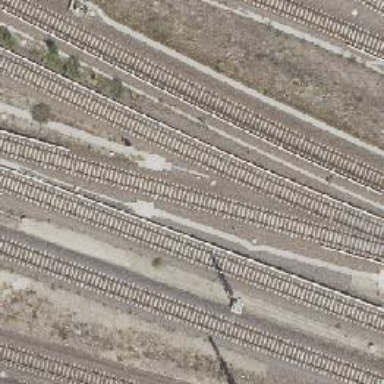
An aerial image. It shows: Light rail railway line with electrified rails.